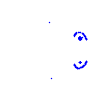
Particle: kaon